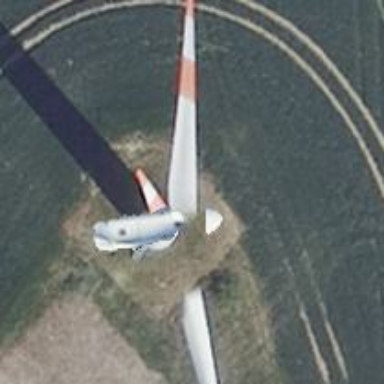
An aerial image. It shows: Wind turbine generator made by Vestas. The generator utilizes wind as its power source and belongs to the horizontal axis type.